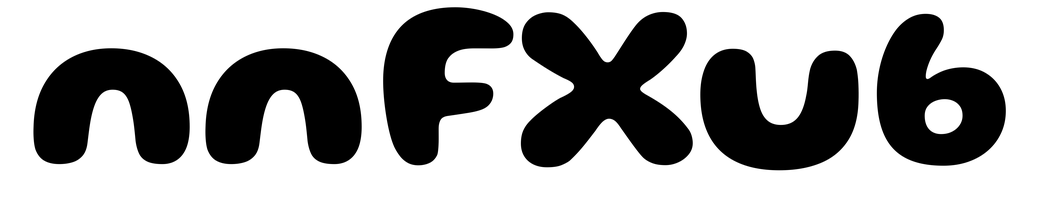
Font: Gluten_Bold